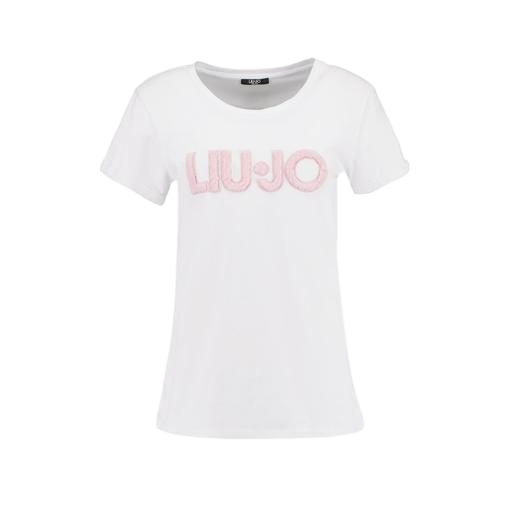
white tshirt black lolo, only white t-shirt, t-shirt twist graphic, white background